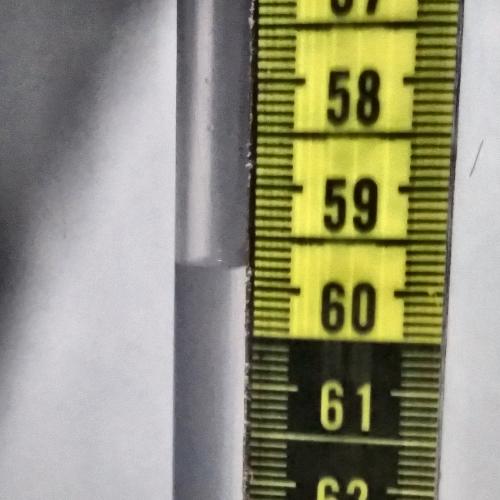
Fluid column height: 59.8 cm